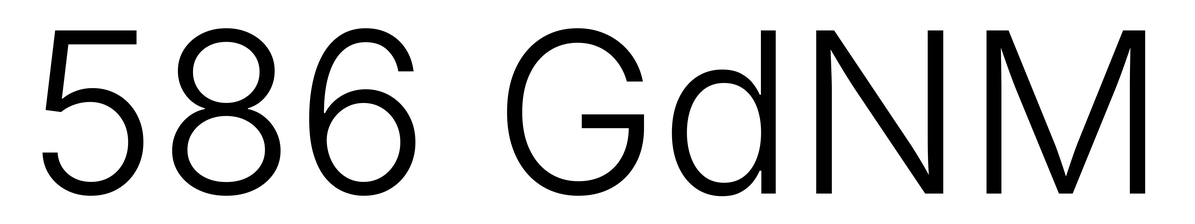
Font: Inter_Light